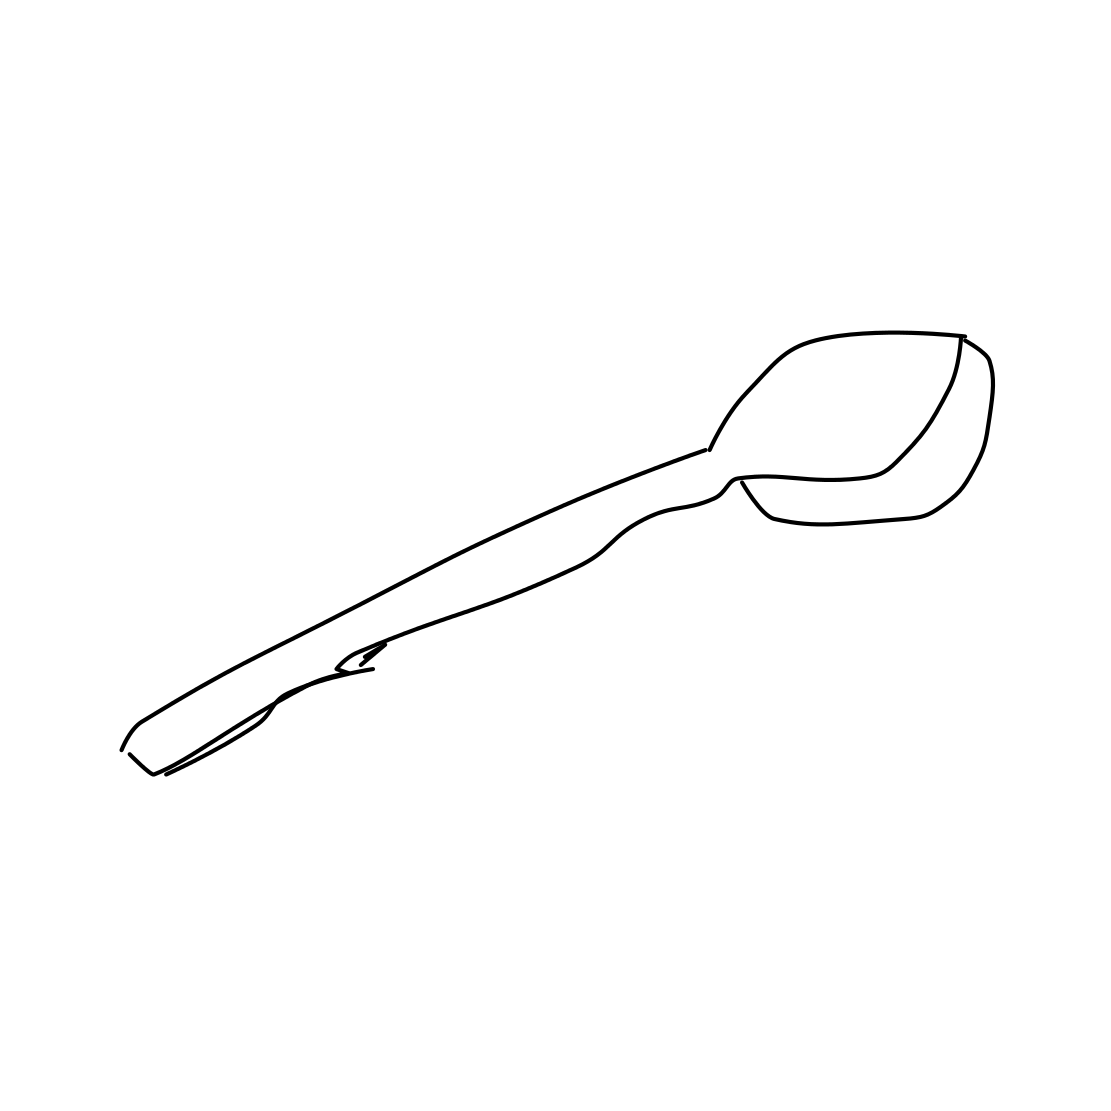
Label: spoon